Question: I am new to this tool, so I do not know how I can get the data of a class and show in a report.
I don't have a database, my info is stored inside variables inside classes. Like this (Folder Objetos):

My program does: Read a XML, validate with XSD, serialize in this classes.
What I want: Take that information and show in a report.
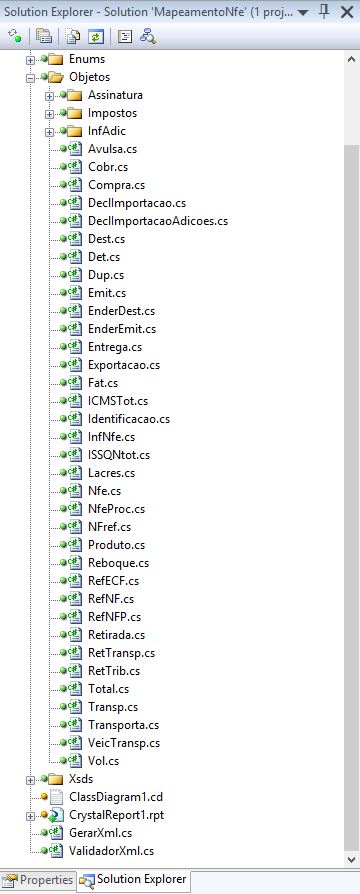
Answer: well crystal report can take many things as " DataSource" ranging from object, datatable, dataset etc etc. without looking at the code it is hard to figure out where you are having issue.
basic syntax for crystalreport load datasource is
'''
CrystalDecisions.CrystalReports.Engine.ReportDocument reportDoc = new CrystalDecisions.CrystalReports.Engine.ReportDocument();
reportDoc.Load("your RPT file");
reportDoc.SetDataSource(object)
'''
here instead of object you can use dataset, datatable etc.
Is this what you were looking for ?
Added
'''
reportDoc.SetDataSource(ds.Tables["YourTableName"])
'''
Also one more thing to note is if you report requires lets say 20 fields they all must be preset in the datatable. or else it will not work. if it has any extra fields in dataset it will just ignore those